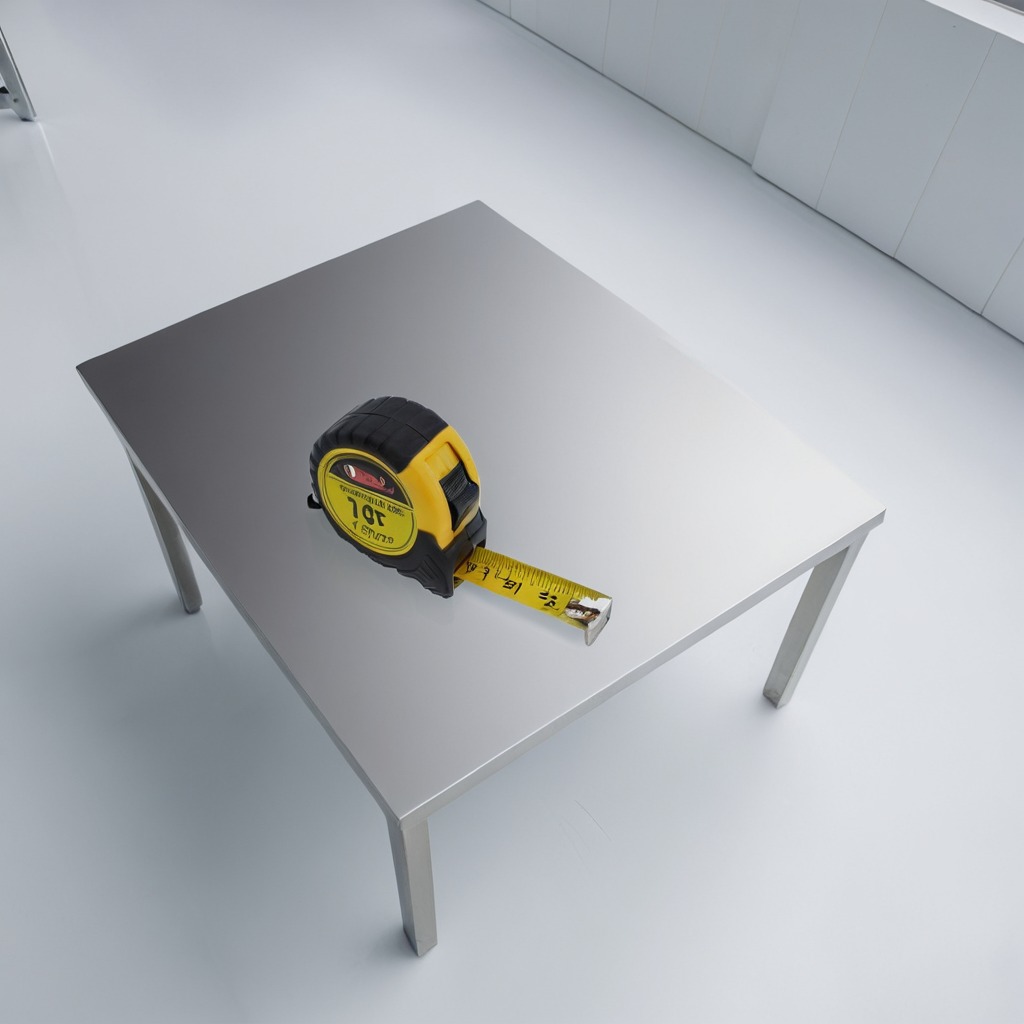
A measuring tape is lying on the stainless steel table.